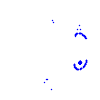
Particle: pion